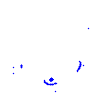
Particle: kaon